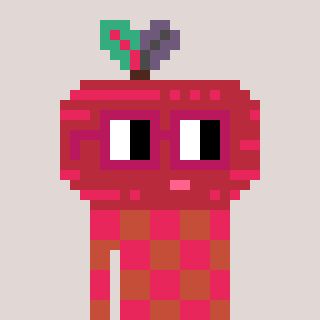
a pixel art character with square dark red glasses, a beet-shaped head and a rust-colored body on a warm background